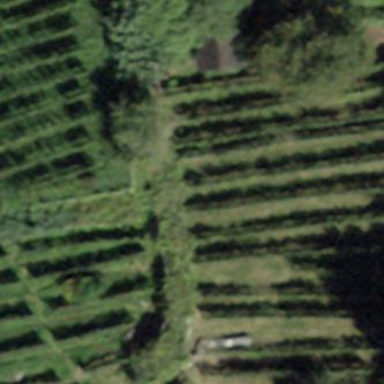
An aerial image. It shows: Vineyard.